Question: I am trying to access my client's GP 2010 web service, but I get this error:
The request failed with 'HTTP status 405: Method Not Allowed'.
The URL is 'http://www.xyz.com:48620/Dynamics/GPService'
In Visual Studio, I see this URL in the add web reference box:
> xyz:48620/Metadata/WCF/Full/schemas.microsoft.com.dynamics.gp.2010.01.wsdl
When I visit the URL in the browser, I can see the WSDL:

Here is the WSDL code:
<URL>
The customer has installed the GP2010 web service and it appears in the browser. I cannot add a reference to it in Visual Studio. The customer has added an inbound and an outbound firewall rule.
Am I using the wrong URL or is there something else to install?
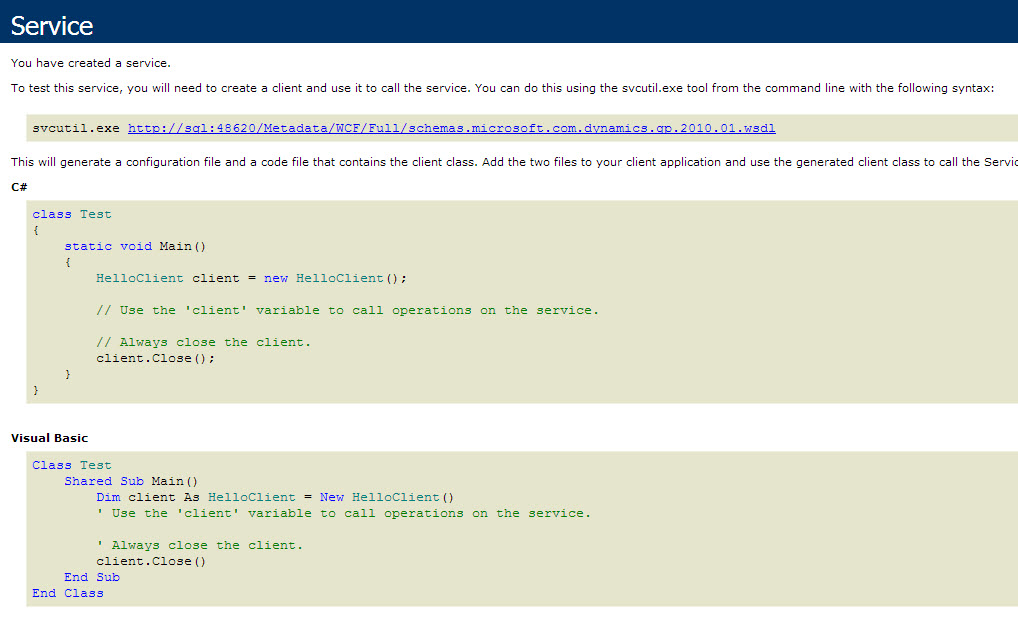
Answer: When you add a web reference, you add localhost:48620/Dynamics/GPService . If you need to authenticate to another one, add change the URL:
'''
// Create an instance of the service
DynamicsGP.Core.DynamicsGPService.DynamicsGP wsDynamicsGP = new DynamicsGP.Core.DynamicsGPService.DynamicsGP();
wsDynamicsGP.Url = "http://www.mysite.com:48620/DynamicsGPWebServices/DynamicsGPService.asmx";
// Be sure the default credentials are used
wsDynamicsGP.UseDefaultCredentials = true;
wsDynamicsGP.Credentials = new NetworkCredential("username", "password", "domain");
CompanyCriteria cc = new CompanyCriteria();
Company[] c = wsDynamicsGP.GetCompanyList(cc, new Context());
return wsDynamicsGP;
'''